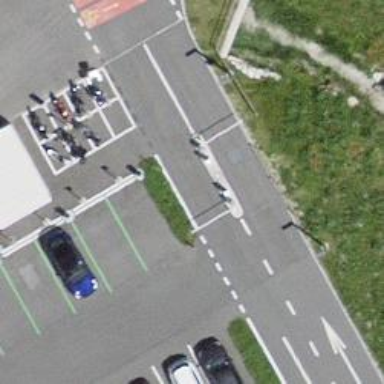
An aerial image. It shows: Lift gate barrier.